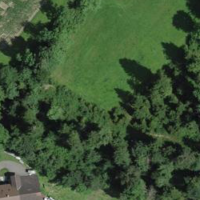
EUNIS habitat code: 44
Species observed at this site:
Teucrium scorodonia